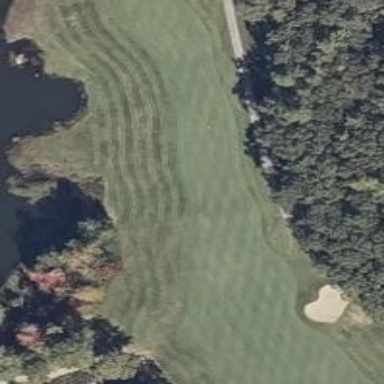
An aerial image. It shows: Golf fairway surrounded by grass.